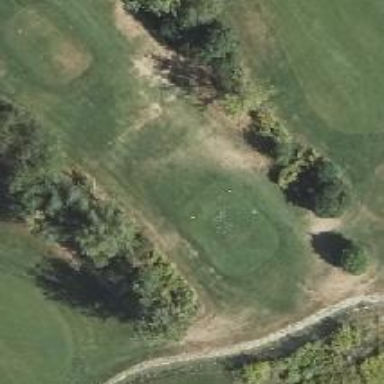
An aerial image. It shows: Golf tee.